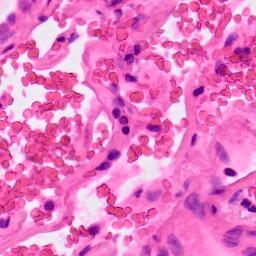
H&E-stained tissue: Lung